Aerial crown-view tile of a tropical tree (Barro Colorado Island, Panama), acquired 20250818:
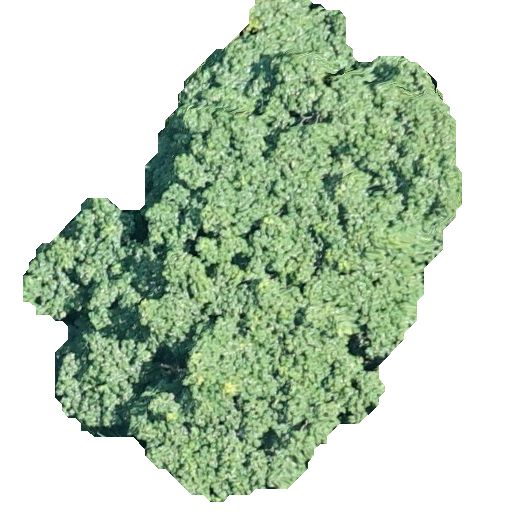
Species: Pseudobombax septenatum
GBIF accepted scientific name: Pseudobombax septenatum
Crown area: 195.636 m²